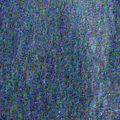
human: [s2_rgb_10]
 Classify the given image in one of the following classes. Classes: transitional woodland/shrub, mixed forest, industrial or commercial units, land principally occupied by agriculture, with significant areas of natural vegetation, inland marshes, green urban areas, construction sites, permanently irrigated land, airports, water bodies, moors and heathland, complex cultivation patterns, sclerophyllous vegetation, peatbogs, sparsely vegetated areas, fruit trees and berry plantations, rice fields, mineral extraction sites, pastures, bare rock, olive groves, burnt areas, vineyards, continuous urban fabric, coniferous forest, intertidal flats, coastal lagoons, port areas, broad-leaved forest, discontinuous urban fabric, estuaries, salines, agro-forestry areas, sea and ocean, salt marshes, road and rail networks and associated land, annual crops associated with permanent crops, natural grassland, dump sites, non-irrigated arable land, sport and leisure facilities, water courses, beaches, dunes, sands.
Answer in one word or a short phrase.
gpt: water bodies